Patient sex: M
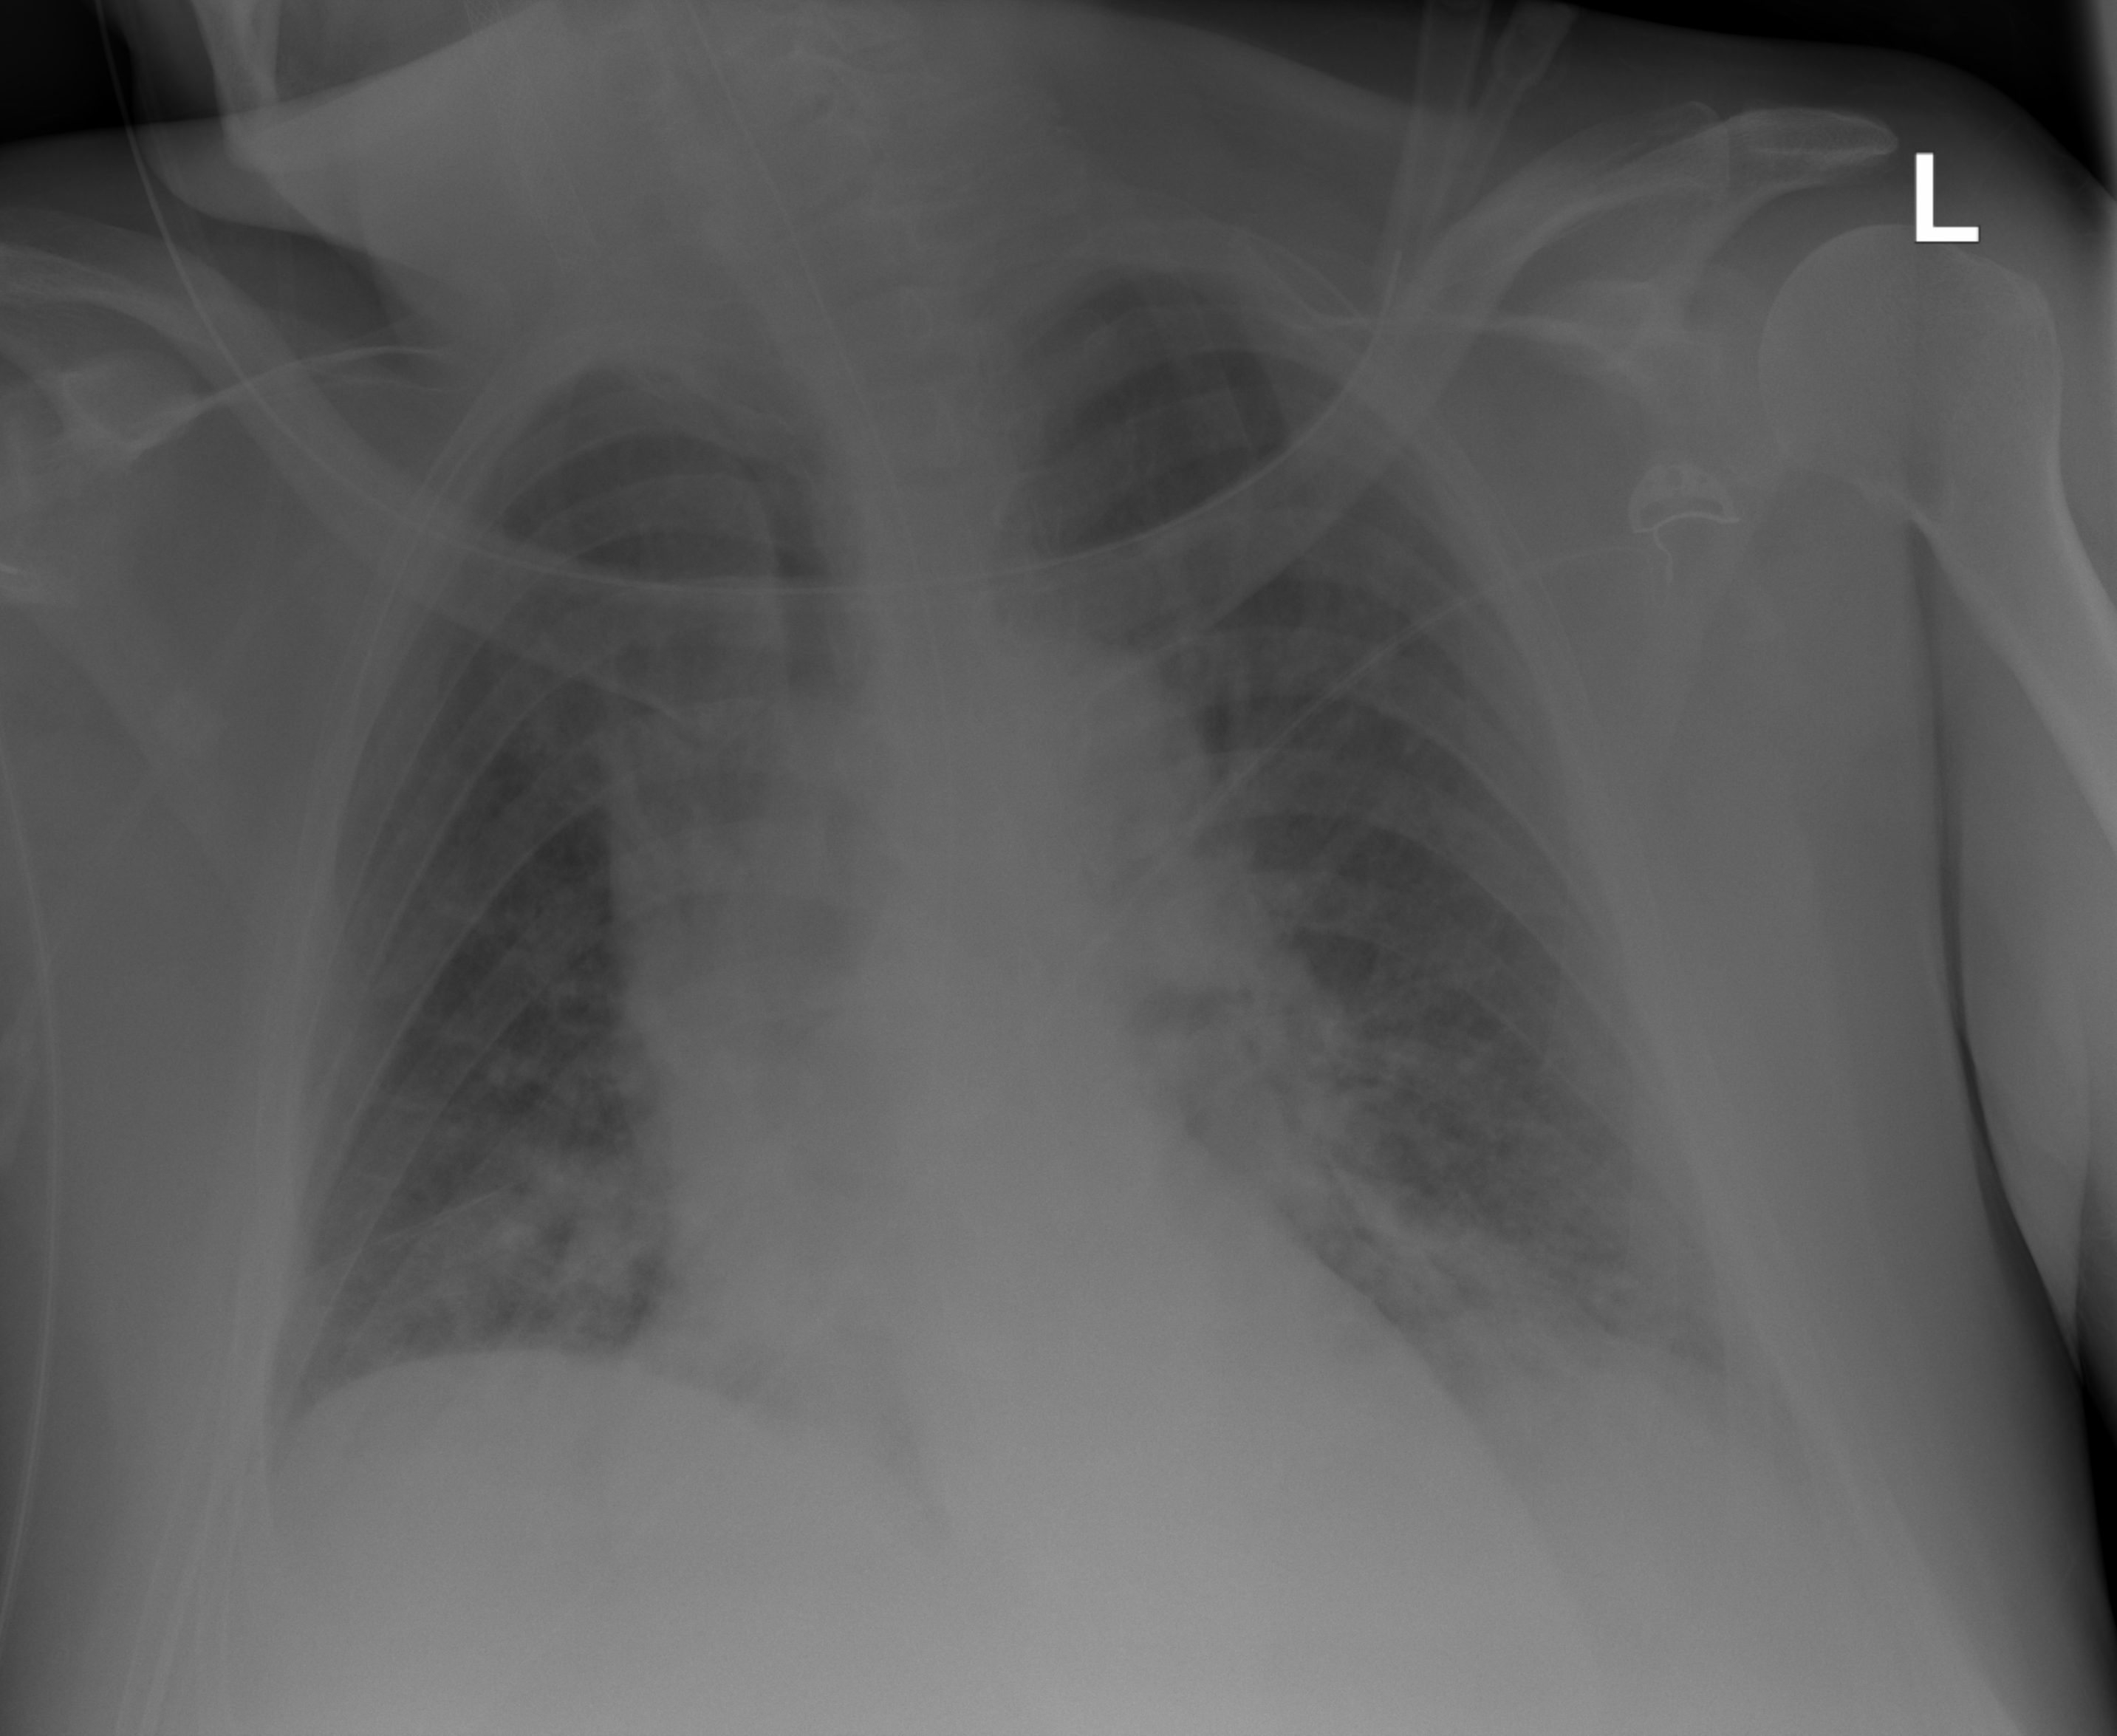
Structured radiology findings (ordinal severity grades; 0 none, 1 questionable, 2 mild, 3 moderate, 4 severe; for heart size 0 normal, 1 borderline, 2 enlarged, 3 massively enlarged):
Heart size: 0
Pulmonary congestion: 2
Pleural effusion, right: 0
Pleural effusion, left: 0
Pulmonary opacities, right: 2
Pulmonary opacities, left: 2
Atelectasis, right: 0
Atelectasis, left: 2